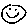
Label: smiley face